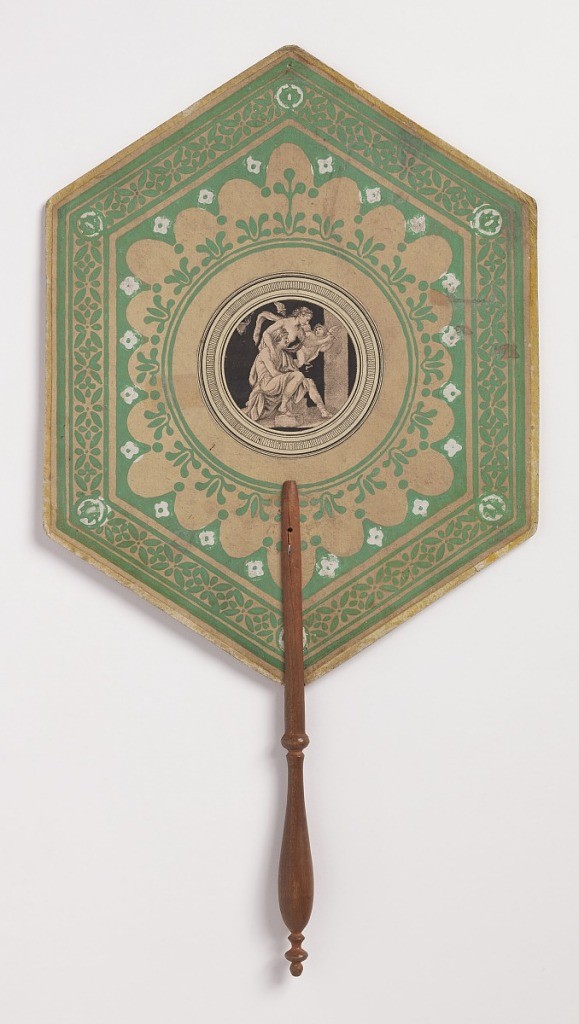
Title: Handscreen
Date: early 19th century
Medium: Block-printed paper leaf with applied lithograph, turned wood handle
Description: Hexagonal handscreen with a circular medallion in the center with a classical scene, surrounded by floral borders in green and white.